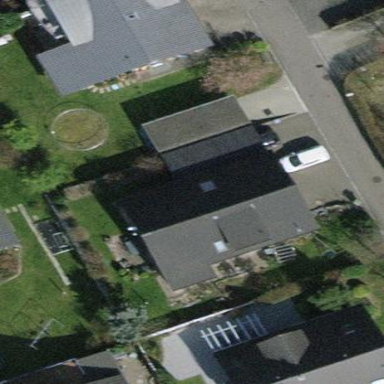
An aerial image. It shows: Detached building.